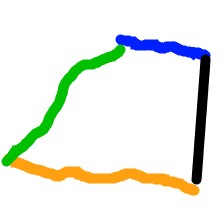
Shape: trapezoid